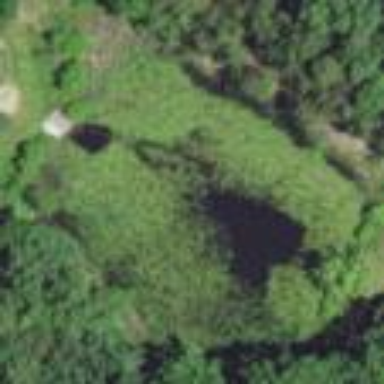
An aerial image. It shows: Serene pond surrounded by nature.